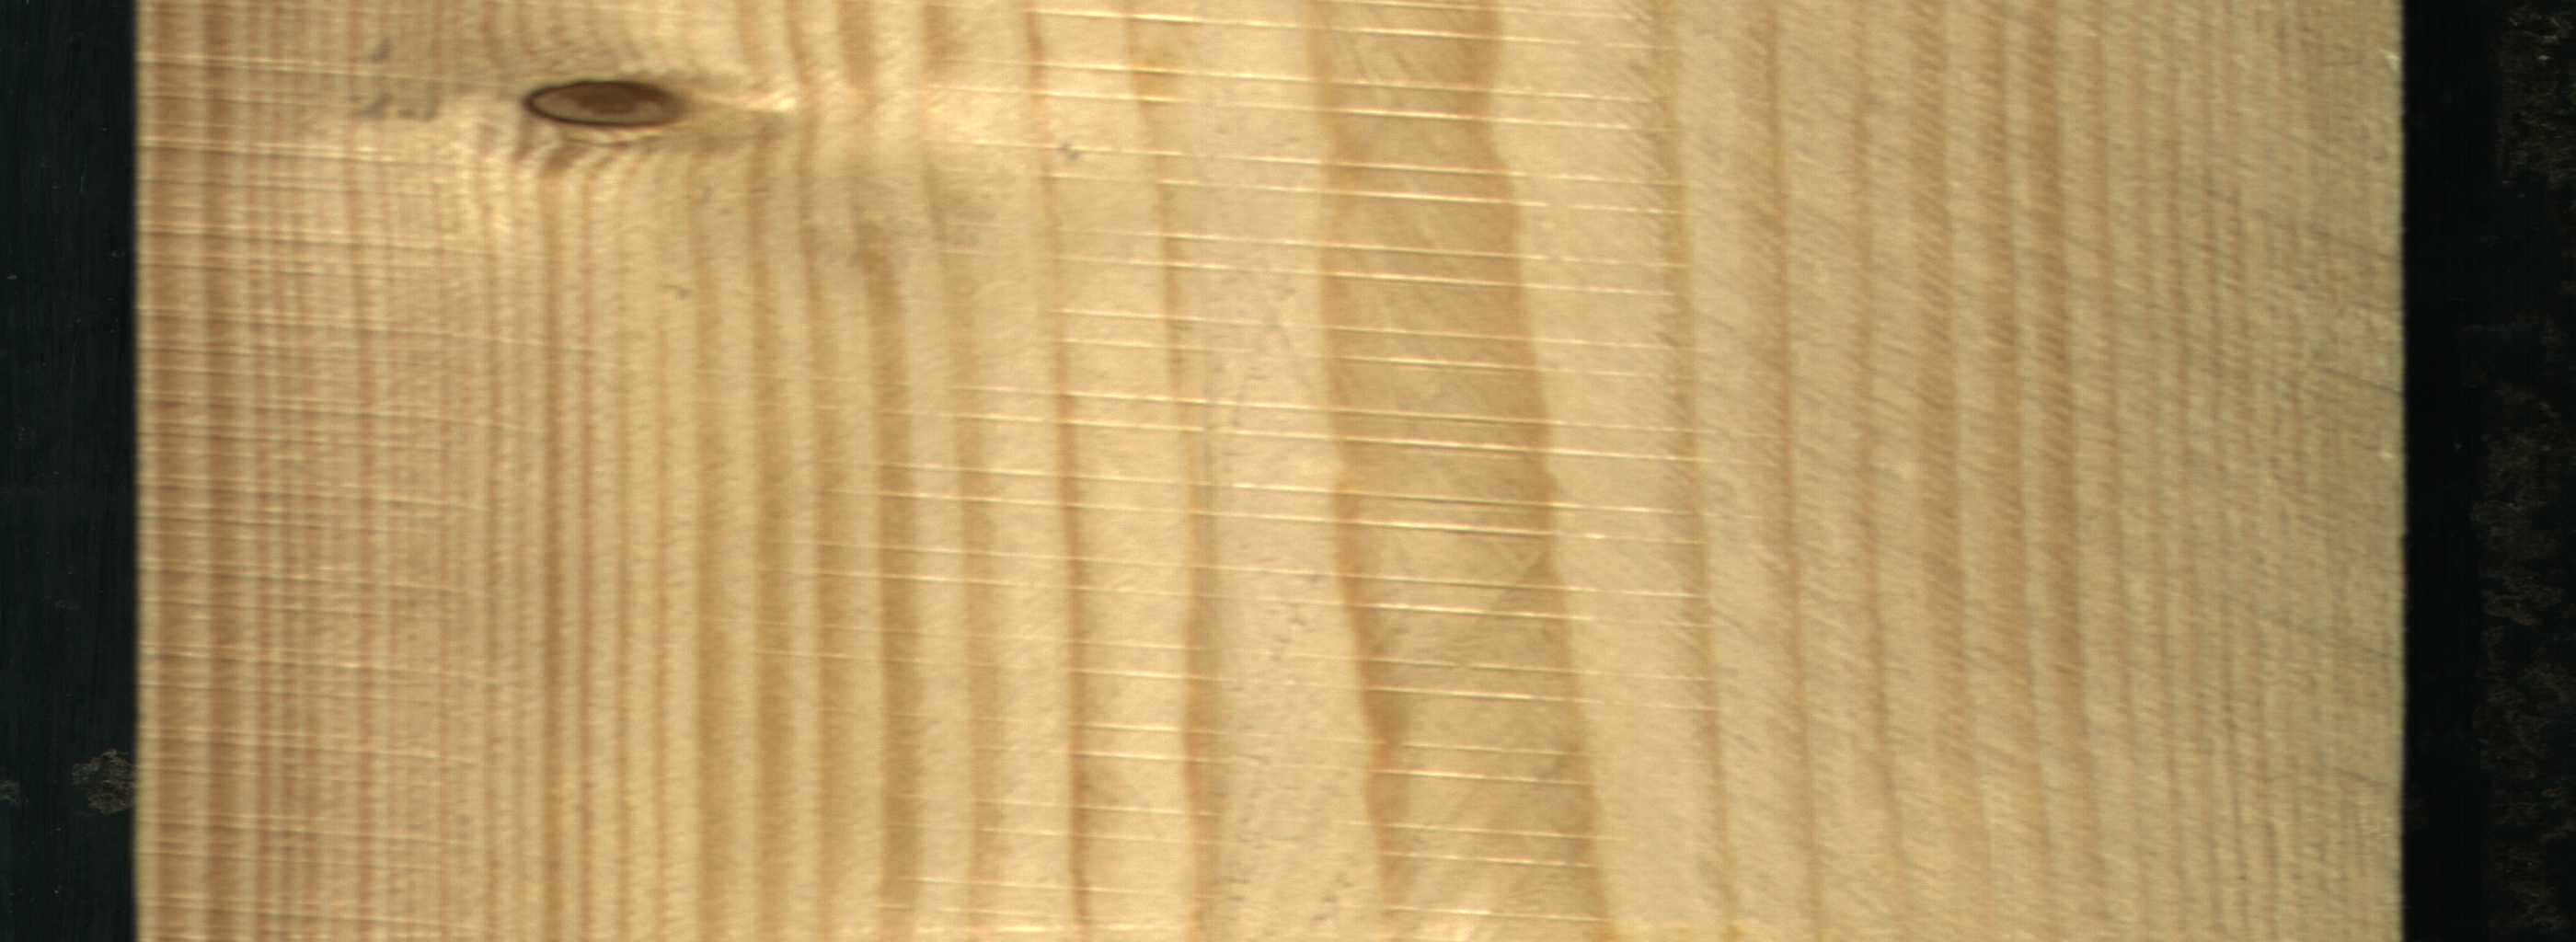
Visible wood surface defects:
Dead_Knot